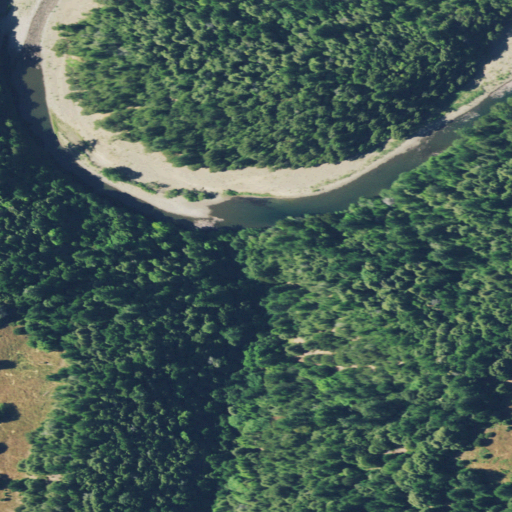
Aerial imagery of valley in California named Big Gulch containing evergreen forest, deciduous forest, herbaceous wetlands, mixed forest, woody wetlands, barren land, and grassland